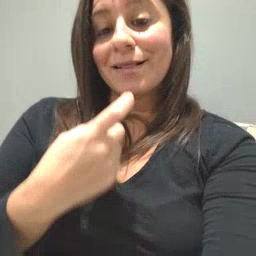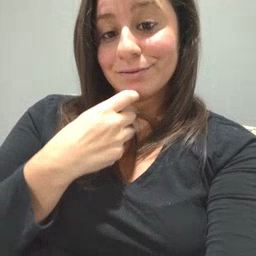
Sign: glasswindow